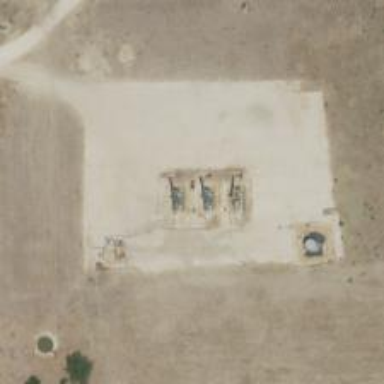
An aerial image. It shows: Petroleum well.